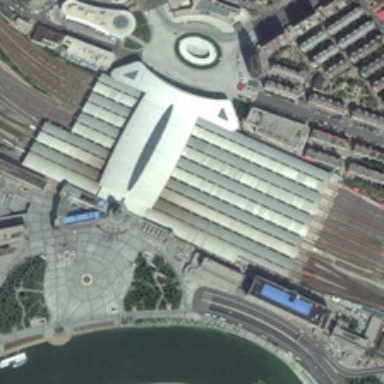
Many buildings and a river are in two sides of a railway station .